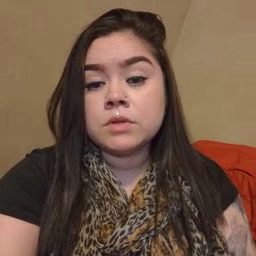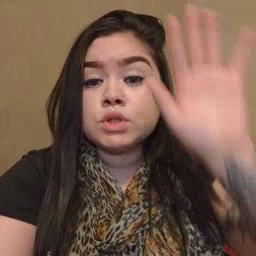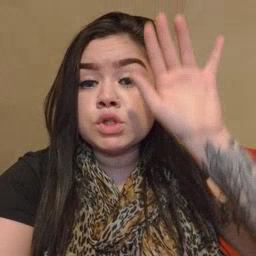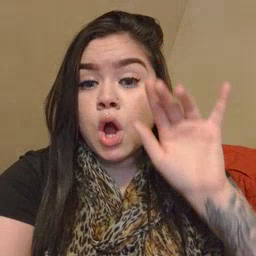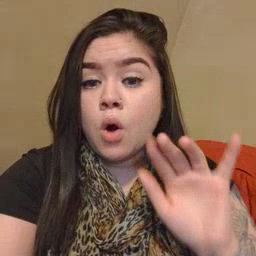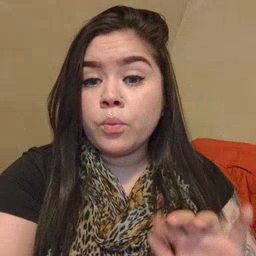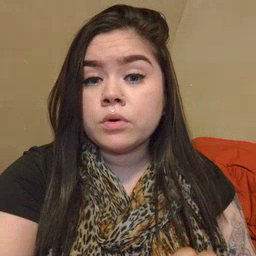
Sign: snow